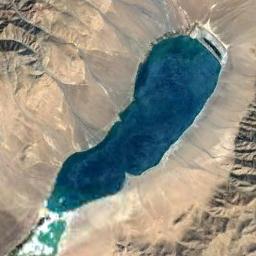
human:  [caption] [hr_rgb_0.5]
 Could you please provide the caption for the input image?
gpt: The ground is uneven around the lake .

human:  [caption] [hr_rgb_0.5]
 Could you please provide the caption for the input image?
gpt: The lake lies in a basin between two mountains and the water is blue .

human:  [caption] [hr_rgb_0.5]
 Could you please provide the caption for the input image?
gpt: A long strip of blue lake surrounded by yellow-brown mountains .

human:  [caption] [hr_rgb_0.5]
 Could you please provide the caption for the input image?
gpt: There are brown mountains around the blue lake .

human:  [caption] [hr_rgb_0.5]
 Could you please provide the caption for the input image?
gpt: The lake blends with the green space .